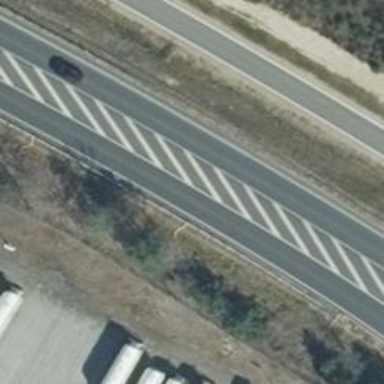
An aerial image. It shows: Primary highway that is motorroad.